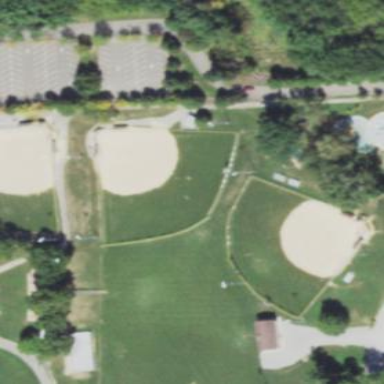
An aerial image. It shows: Baseball pitch for leisure land.